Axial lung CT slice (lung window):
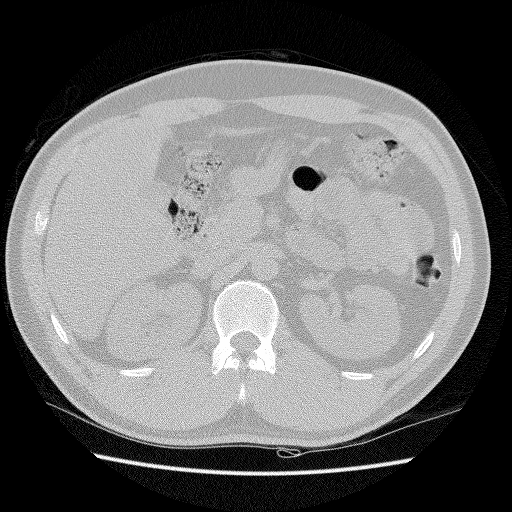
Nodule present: no